Interaction volume radius: 10 \u00c5
Interaction volume height: 10 \u00c5
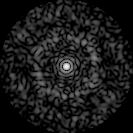
Disorder parameter: 0.8359